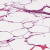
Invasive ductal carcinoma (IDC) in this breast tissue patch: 0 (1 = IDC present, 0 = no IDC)